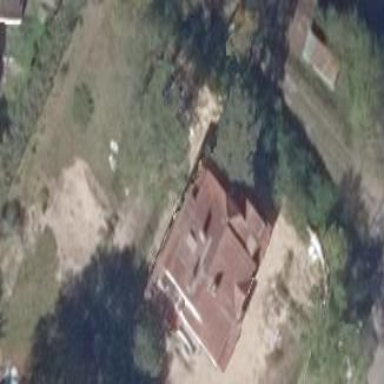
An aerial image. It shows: Detached building with gambrel roof shape.